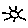
Label: sun